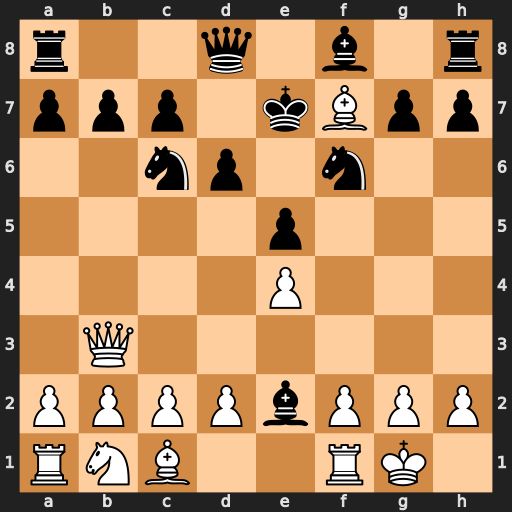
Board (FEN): r2q1b1r/ppp1kBpp/2np1n2/4p3/4P3/1Q6/PPPPbPPP/RNB2RK1
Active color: w
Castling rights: -
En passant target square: -
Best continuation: Qe6#